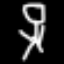
Label: angel